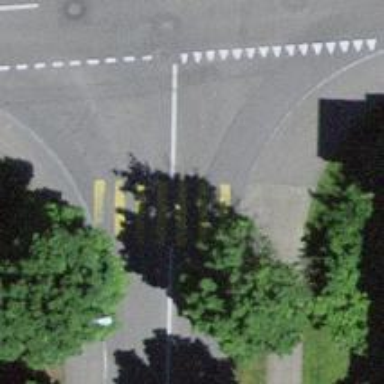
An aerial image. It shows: Zebra crossing on the road.